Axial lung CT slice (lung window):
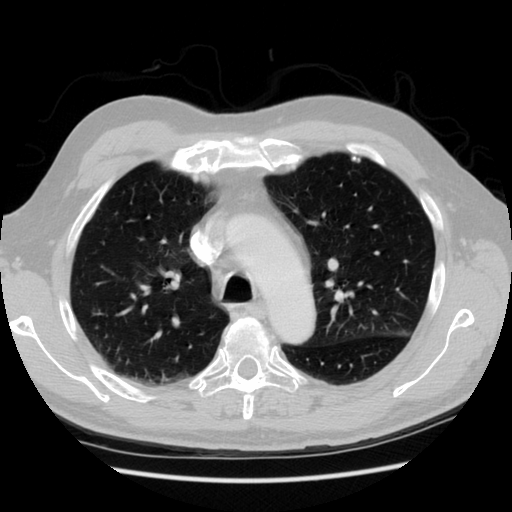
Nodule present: yes
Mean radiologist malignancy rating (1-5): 1